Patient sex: M
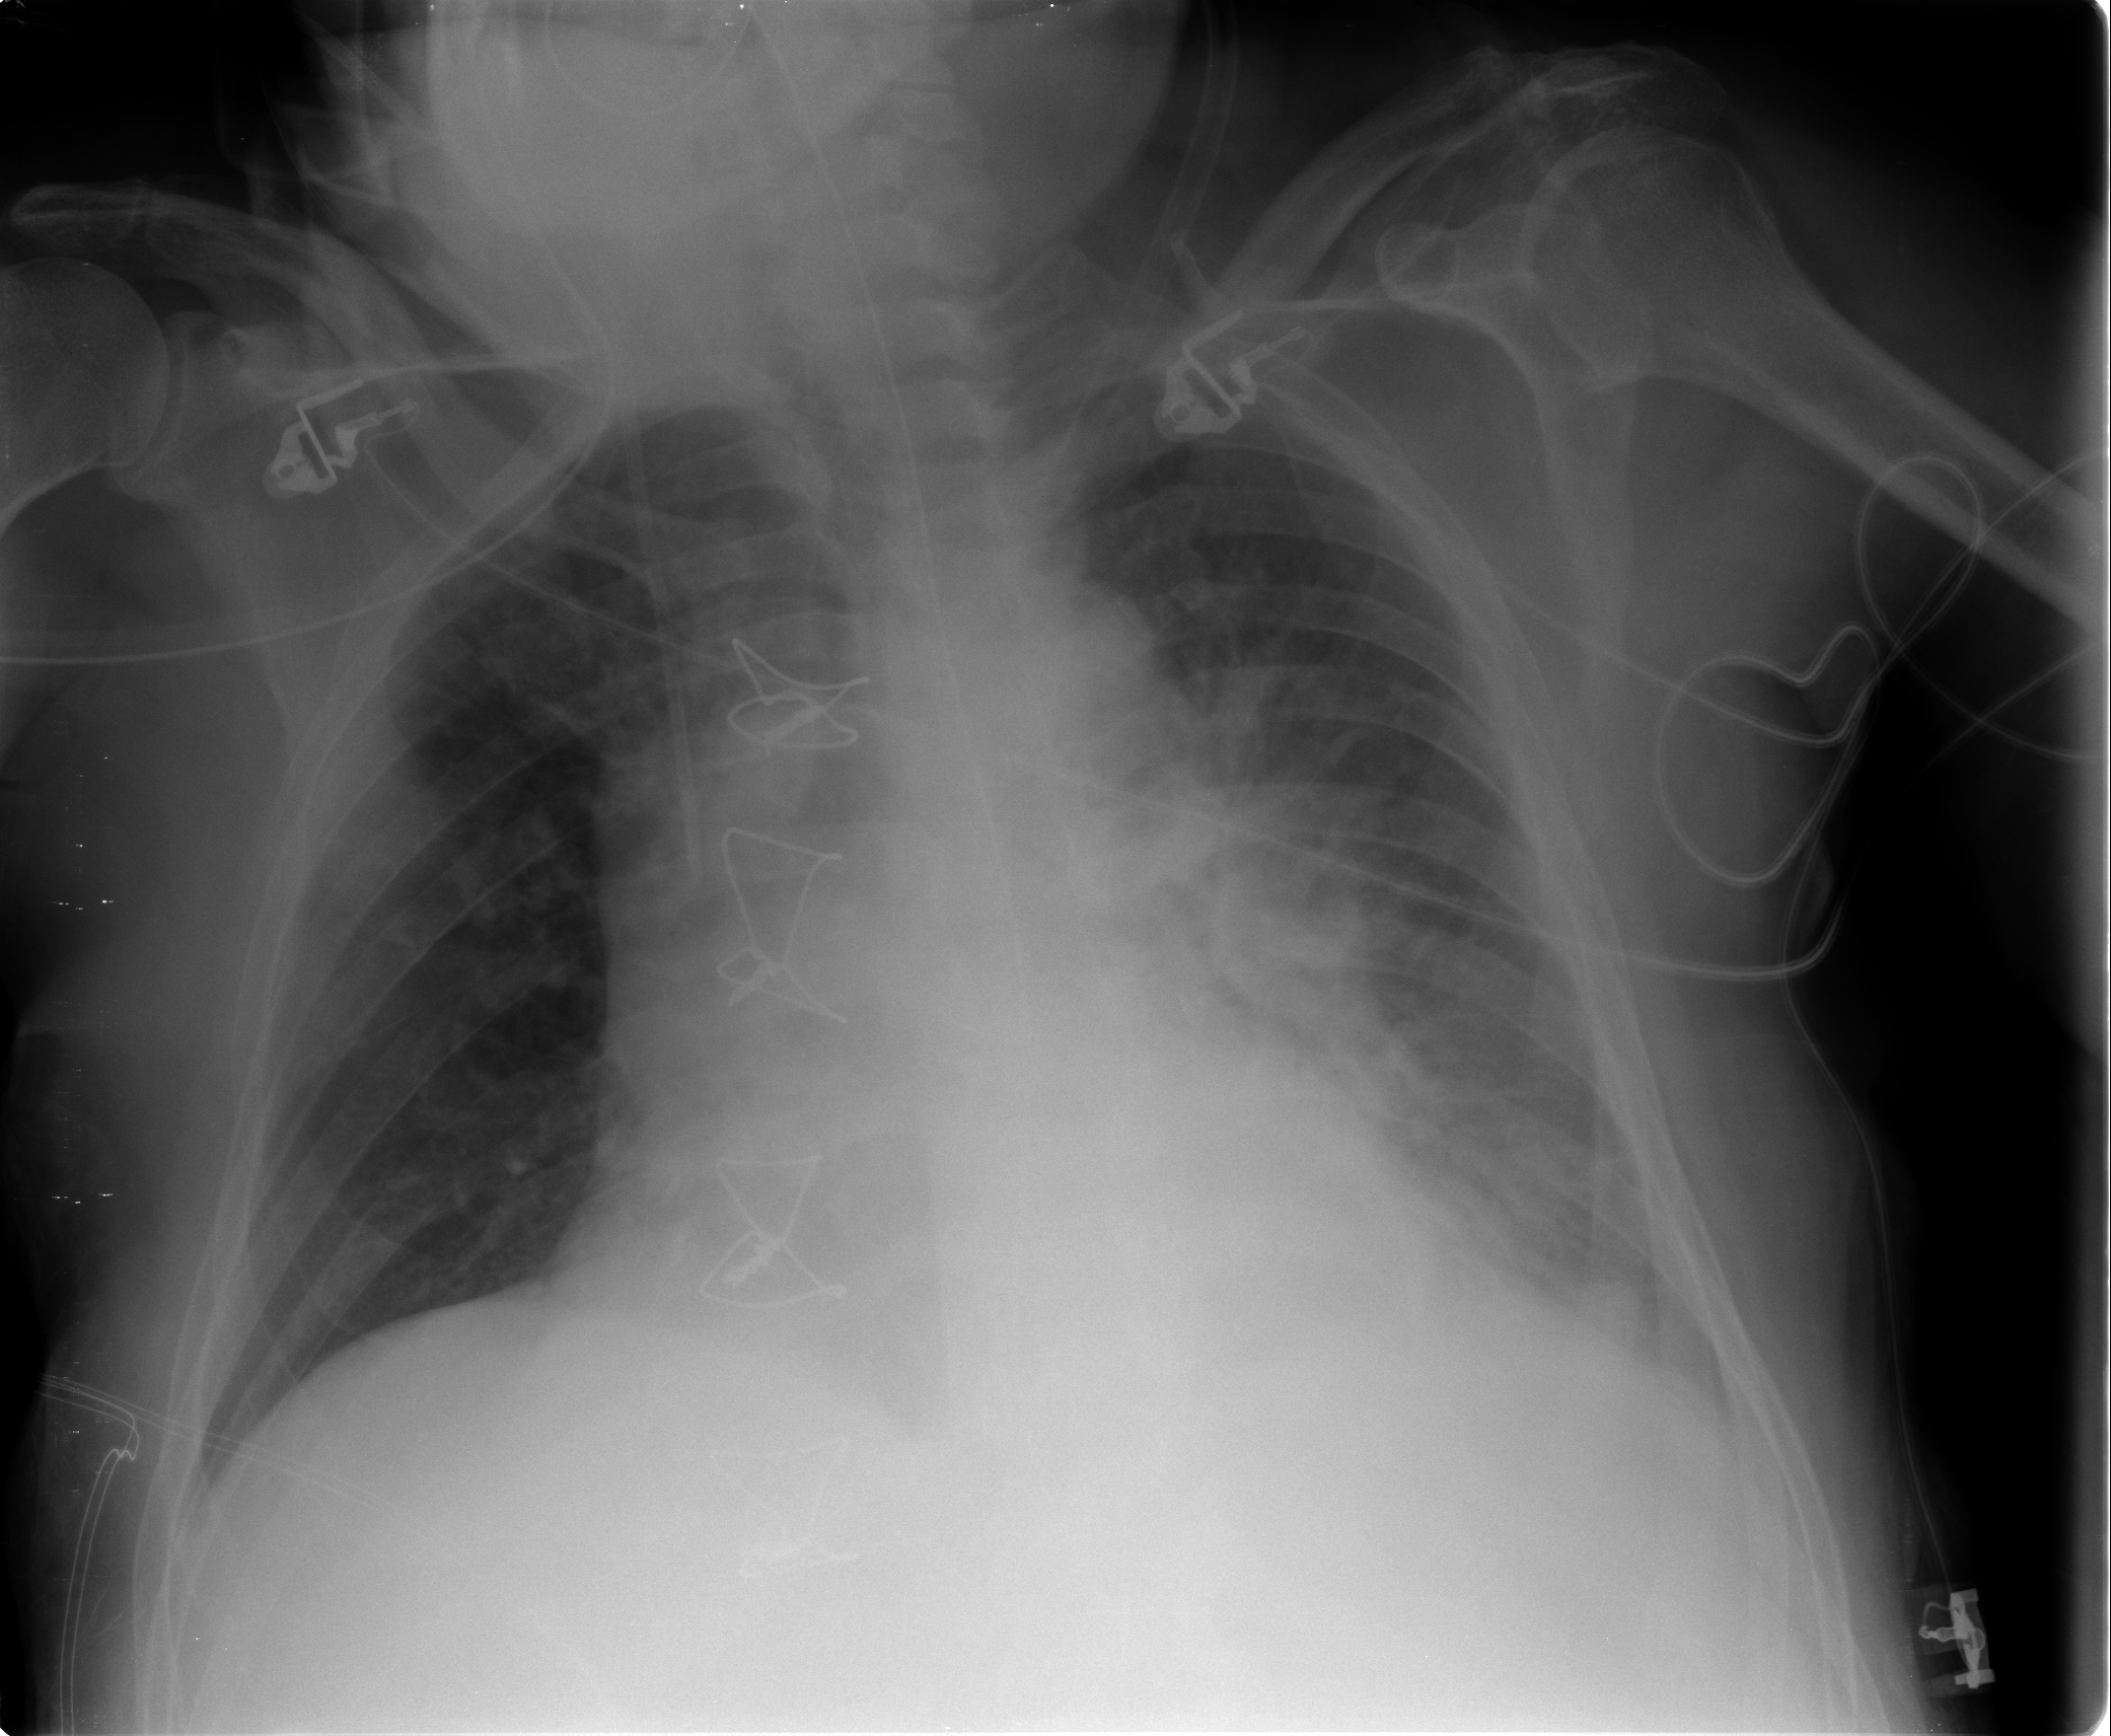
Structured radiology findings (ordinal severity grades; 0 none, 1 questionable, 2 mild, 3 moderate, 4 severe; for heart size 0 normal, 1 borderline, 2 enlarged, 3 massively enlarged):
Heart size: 2
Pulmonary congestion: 1
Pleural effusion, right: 0
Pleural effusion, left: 0
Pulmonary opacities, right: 0
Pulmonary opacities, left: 1
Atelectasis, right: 0
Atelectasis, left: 2